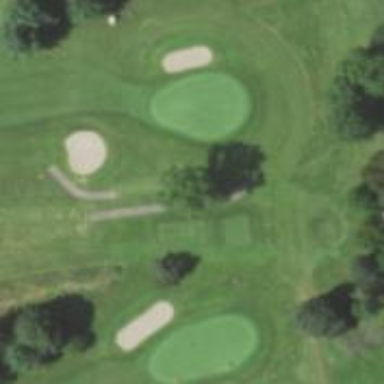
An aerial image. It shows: Golf tee.